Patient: sex M, age 46
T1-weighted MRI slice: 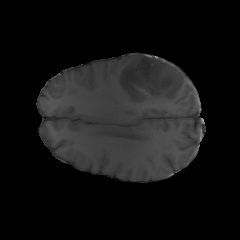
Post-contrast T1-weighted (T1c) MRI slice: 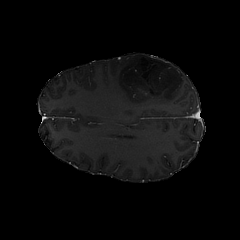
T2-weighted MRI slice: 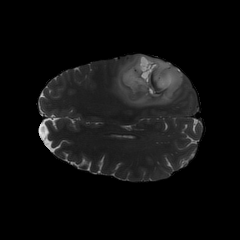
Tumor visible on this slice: yes
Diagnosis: Astrocytoma, IDH-mutant
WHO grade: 3